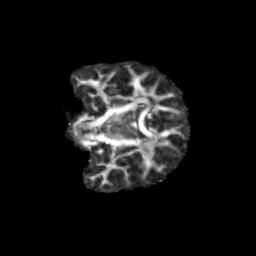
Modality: FA
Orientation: coronal
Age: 11
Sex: male
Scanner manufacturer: siemens
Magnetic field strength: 3 T
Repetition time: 3.8 s
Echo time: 0.07 s